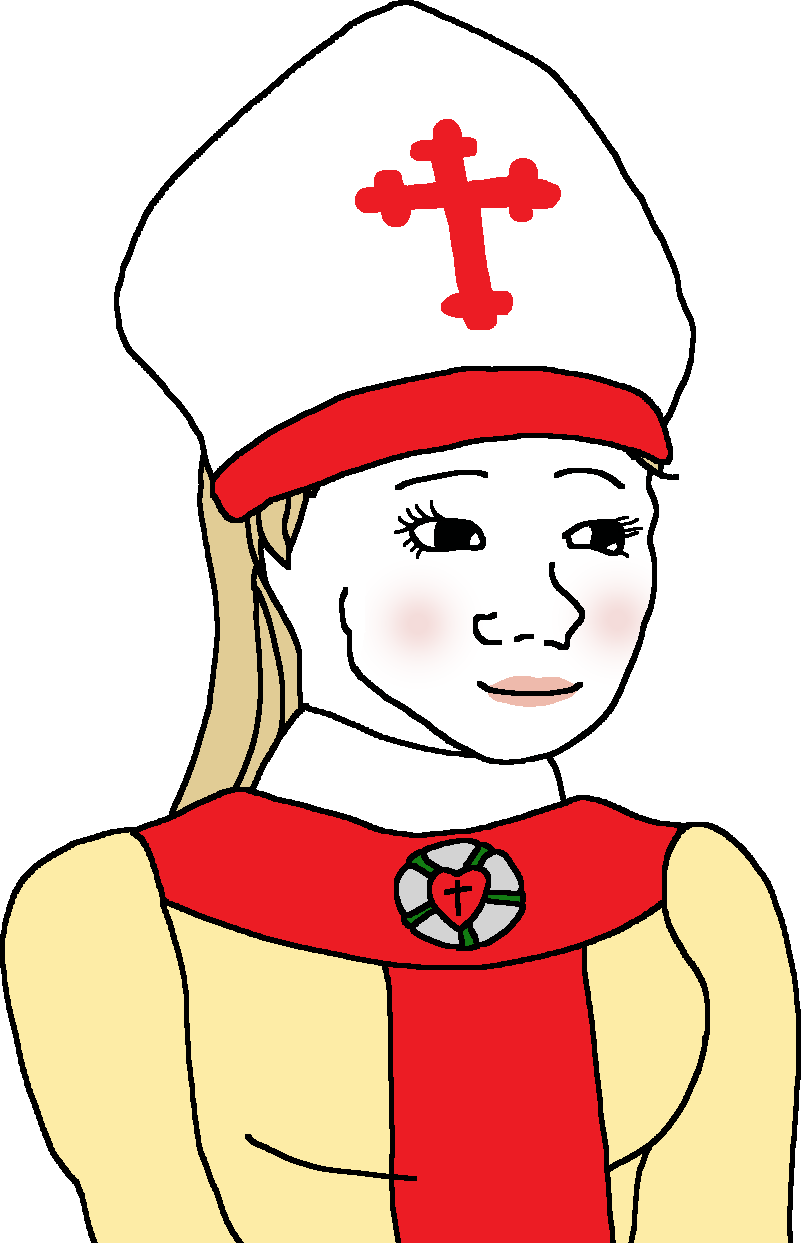
Label: 5_Trad_Wife